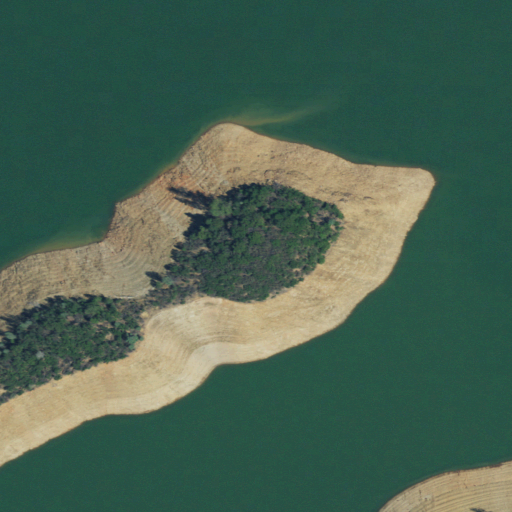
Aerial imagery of cape in California named Goat Point containing herbaceous wetlands, open water, grassland, barren land, shrub, evergreen forest, and mixed forest